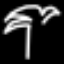
Label: palm tree